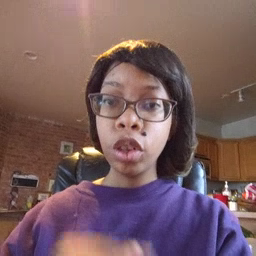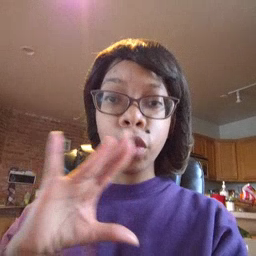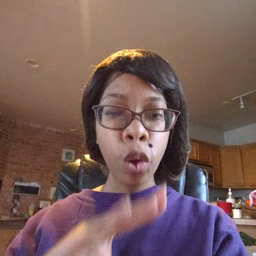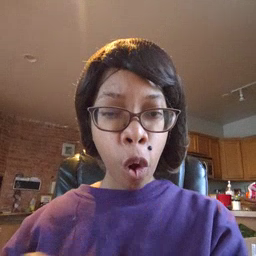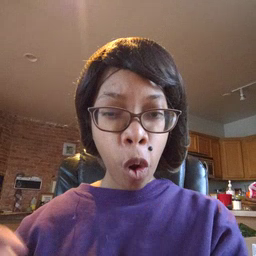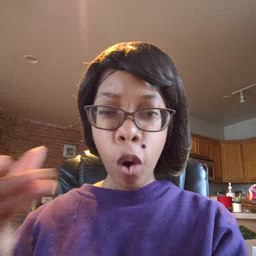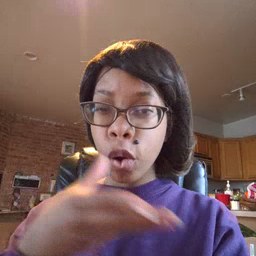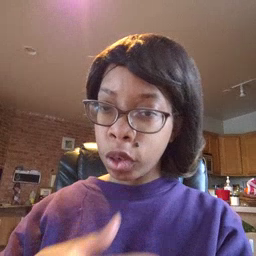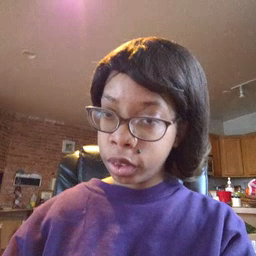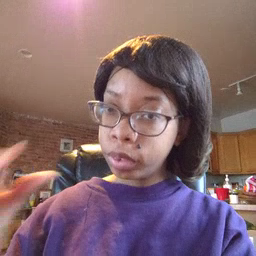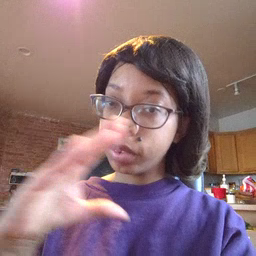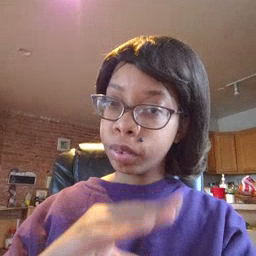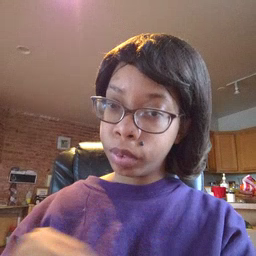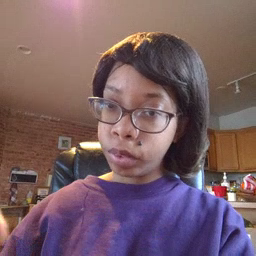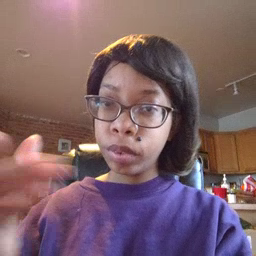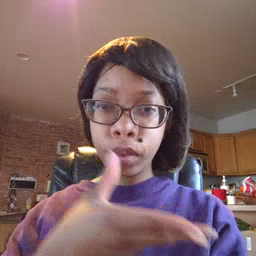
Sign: story